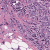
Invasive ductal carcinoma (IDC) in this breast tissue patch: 1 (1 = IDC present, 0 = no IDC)